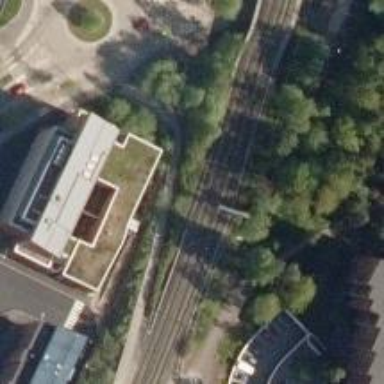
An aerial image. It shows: Railway signal.